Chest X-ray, PA view. Patient: 68 years old, sex M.
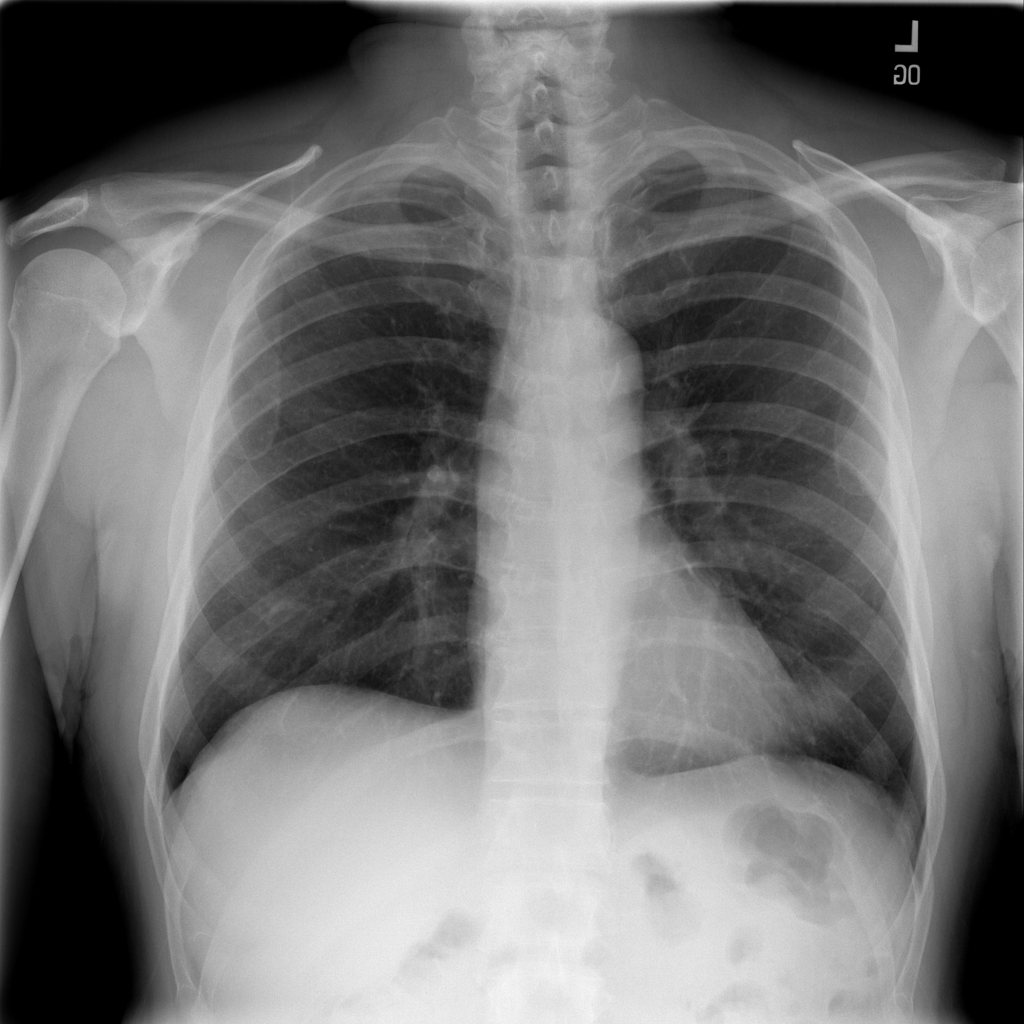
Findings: Mass